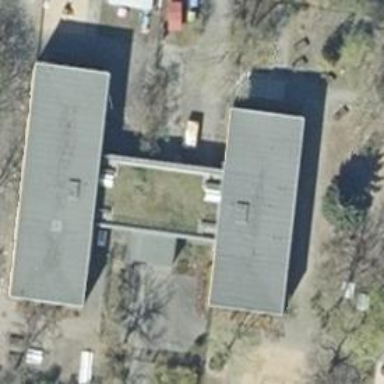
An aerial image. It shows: Community center.